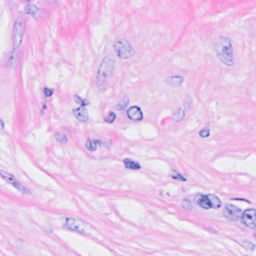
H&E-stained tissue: Breast